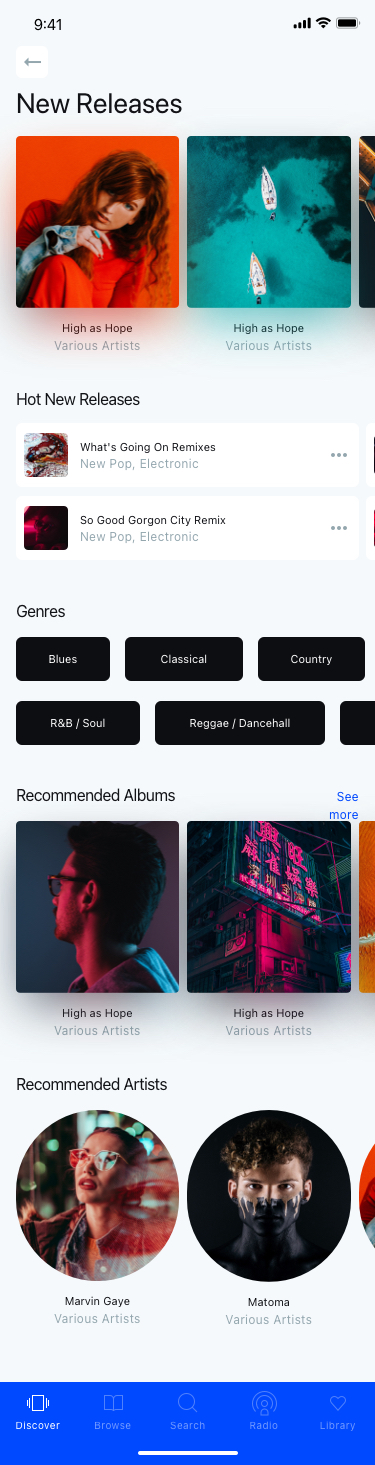
Text in this UI design:
Hot New Releases
Genres
Recommended Albums
See more
Recommended Artists